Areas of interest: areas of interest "Chongqing Geleshan Martyrs' Cemetery Martyrs Martyr Poems and Essays Stele Forest"
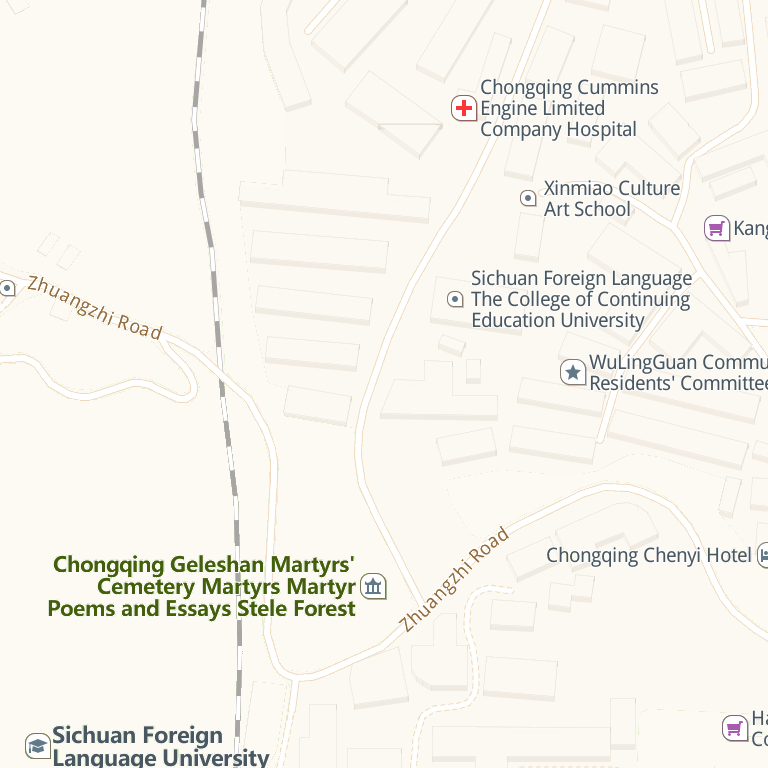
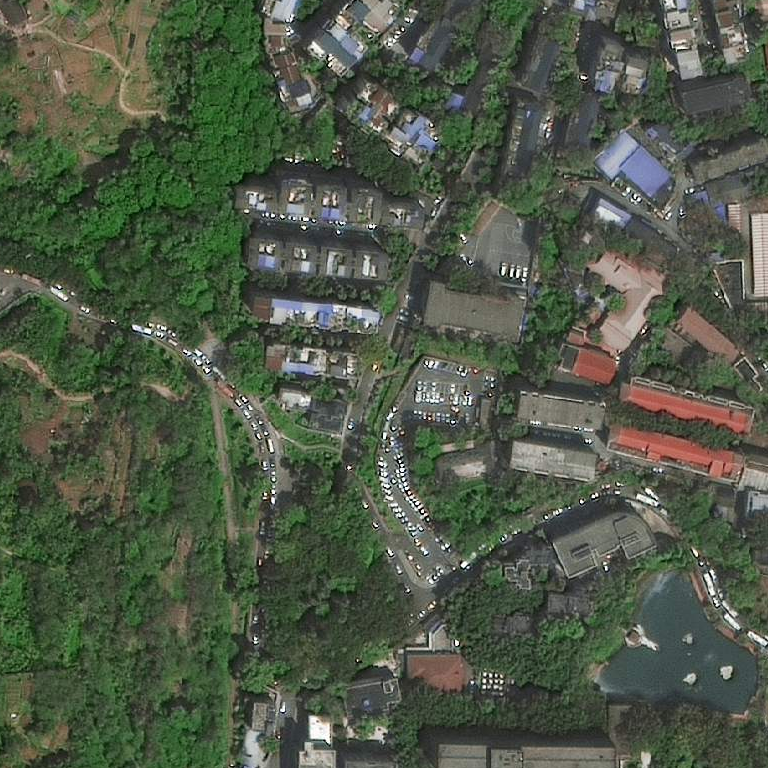